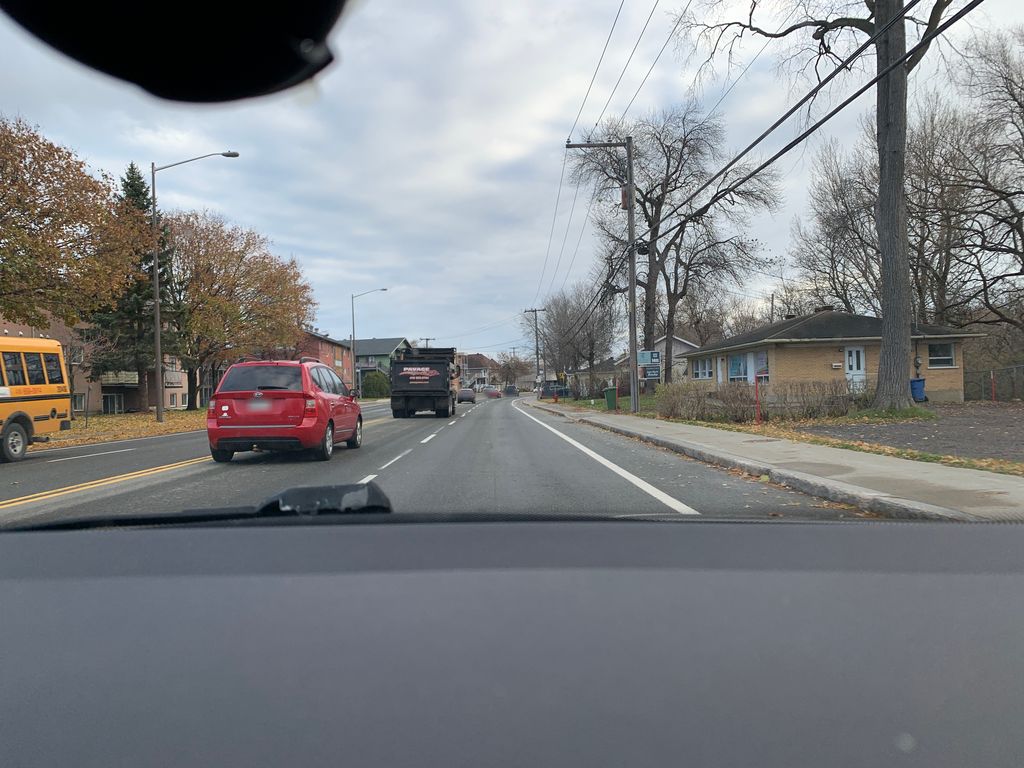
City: quebec_city